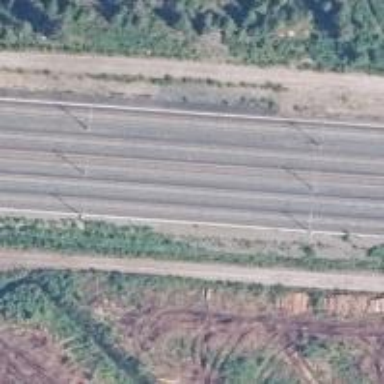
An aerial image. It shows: Site related to railway infrastructure.